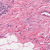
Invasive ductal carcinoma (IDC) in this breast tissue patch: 0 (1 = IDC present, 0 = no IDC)